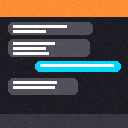
Screen state: on